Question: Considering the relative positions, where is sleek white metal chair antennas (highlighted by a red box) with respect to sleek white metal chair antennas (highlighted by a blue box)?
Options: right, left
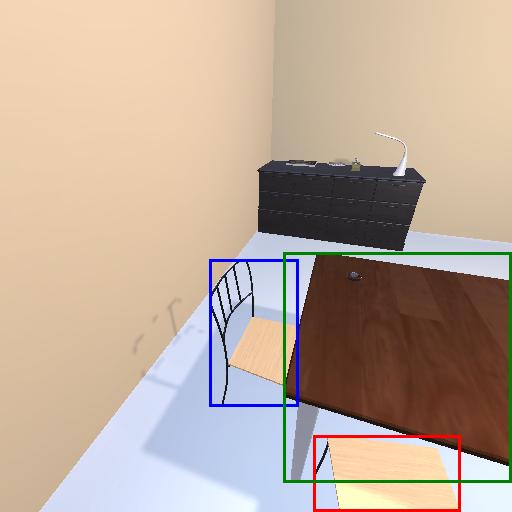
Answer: right